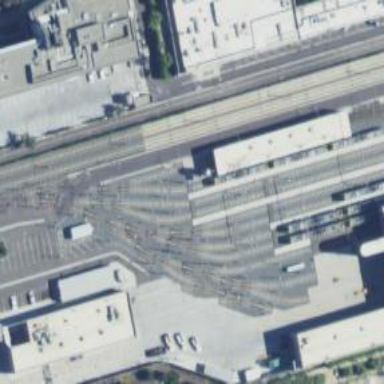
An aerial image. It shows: Light rail service yard with electrified contact lines.